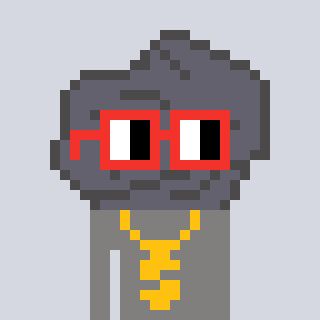
a pixel art character with square red glasses, a rock-shaped head and a bluegrey-colored body on a cool background